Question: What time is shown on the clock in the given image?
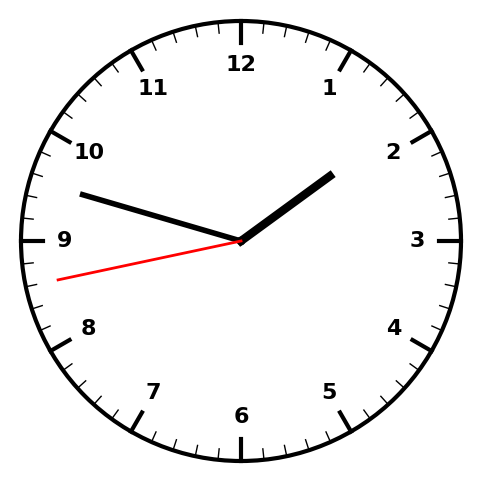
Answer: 01:47:43